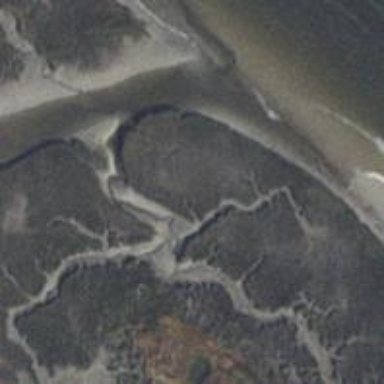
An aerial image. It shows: The image shows tidal environment.